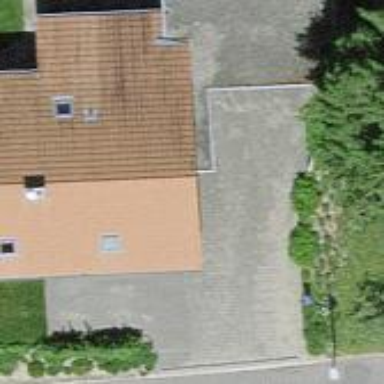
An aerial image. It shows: Residential building.